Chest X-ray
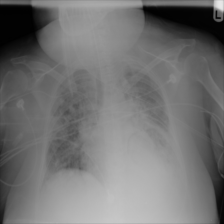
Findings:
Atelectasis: negative
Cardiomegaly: negative
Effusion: negative
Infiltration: positive
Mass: negative
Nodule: negative
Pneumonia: negative
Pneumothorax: negative
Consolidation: negative
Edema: negative
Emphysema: negative
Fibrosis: negative
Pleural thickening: negative
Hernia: negative